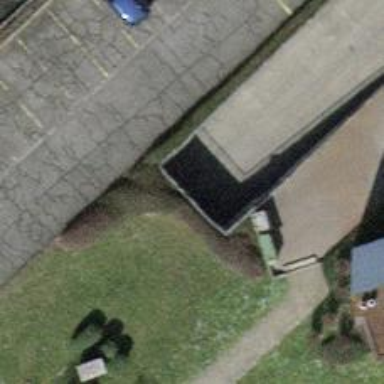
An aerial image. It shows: Parking entrance.